Field crop: tomato
Growth stage: 1
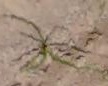
Species: cyperus